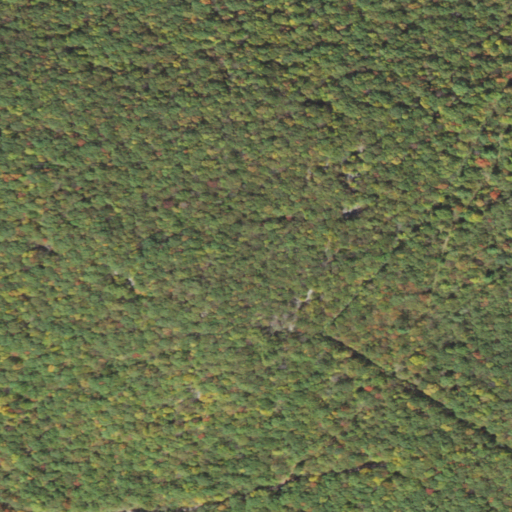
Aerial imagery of mountain in Pennsylvania named Pimple Hill containing only deciduous forest